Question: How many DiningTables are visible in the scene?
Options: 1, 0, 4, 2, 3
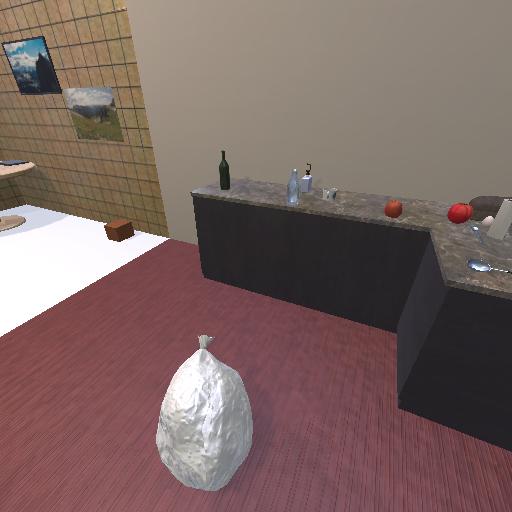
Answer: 1